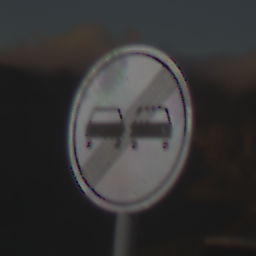
Verkehrszeichen: EndeUeberholverbot
Umgebung: Outdoor, RoadRail
Tageszeit: SunriseSunset
Wetter: PartlyCloudy
Licht: Natural
Jahreszeit: NotSpecified
Kontrast: HighContrast